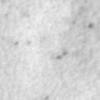
Label: no_change